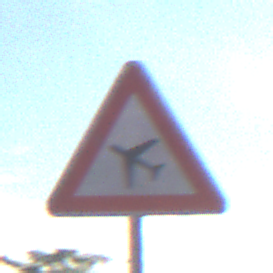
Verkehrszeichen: FlugbetriebRechts
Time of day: MorningAfternoon
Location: Outdoor (Special)
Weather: PartlyCloudy
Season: NotSpecified
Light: Natural